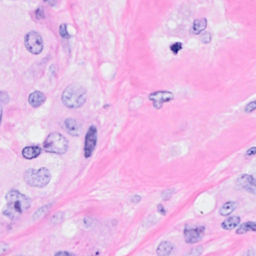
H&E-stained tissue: Breast